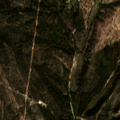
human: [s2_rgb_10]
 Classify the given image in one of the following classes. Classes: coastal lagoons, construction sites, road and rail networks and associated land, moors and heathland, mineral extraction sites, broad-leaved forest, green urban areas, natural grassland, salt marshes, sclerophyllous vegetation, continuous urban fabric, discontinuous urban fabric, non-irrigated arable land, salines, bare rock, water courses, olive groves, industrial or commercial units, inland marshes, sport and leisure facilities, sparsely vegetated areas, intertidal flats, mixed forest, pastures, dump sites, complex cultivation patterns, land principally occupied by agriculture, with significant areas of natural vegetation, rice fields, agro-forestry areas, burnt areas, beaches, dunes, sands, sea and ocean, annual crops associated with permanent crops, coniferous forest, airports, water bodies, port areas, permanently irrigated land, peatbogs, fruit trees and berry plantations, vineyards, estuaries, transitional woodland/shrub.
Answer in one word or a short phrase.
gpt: olive groves, land principally occupied by agriculture, with significant areas of natural vegetation, agro-forestry areas, mixed forest, transitional woodland/shrub